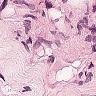
Metastatic tissue present: no